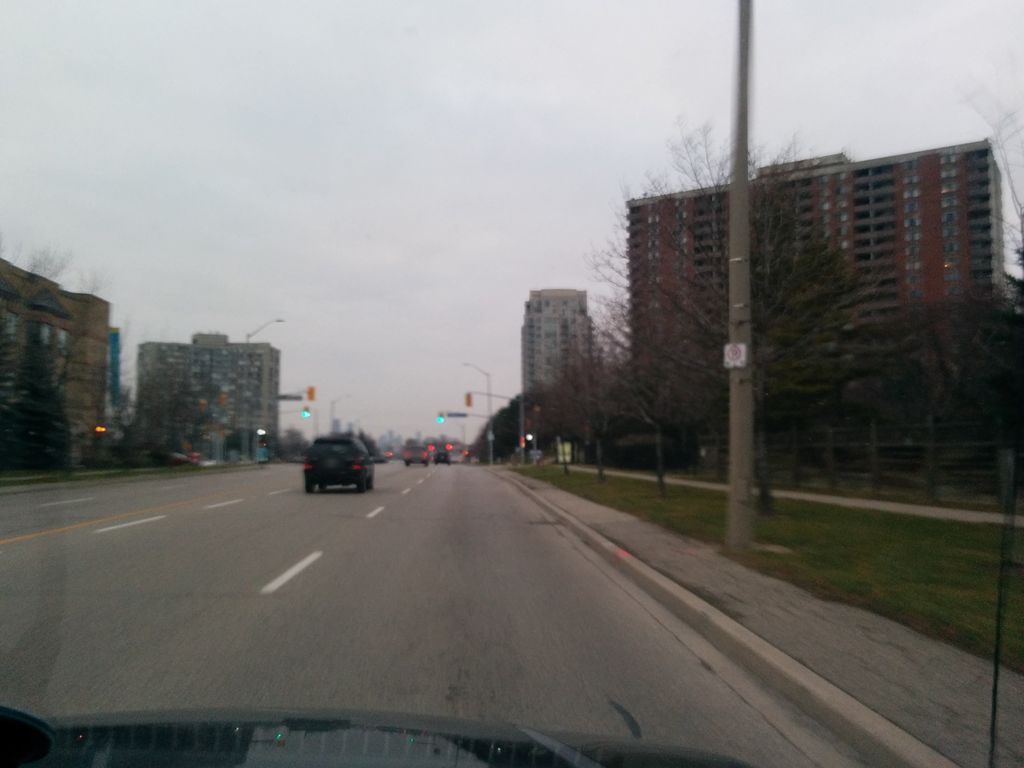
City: toronto